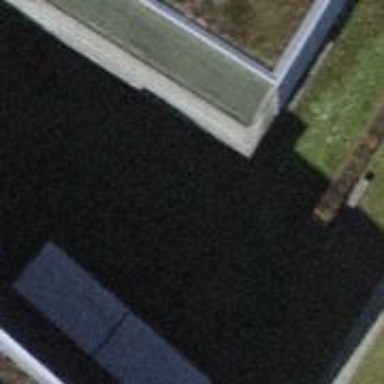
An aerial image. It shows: View of roof of building.